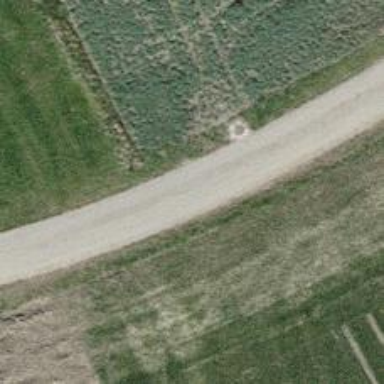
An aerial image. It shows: Well-maintained track road of grade 1.